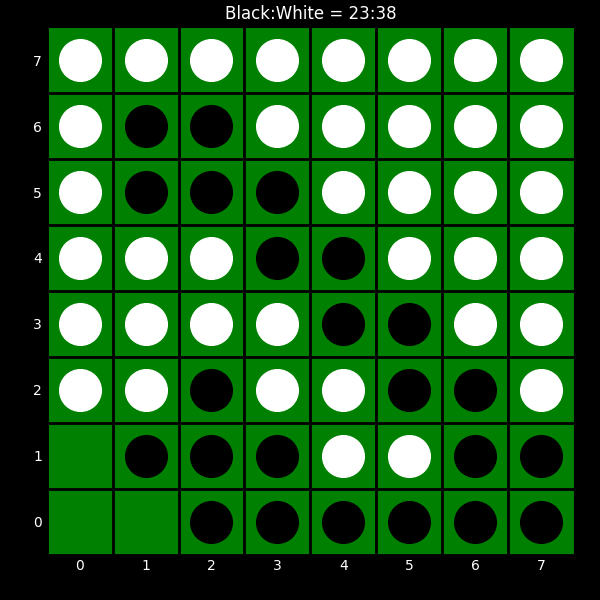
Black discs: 23
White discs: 38